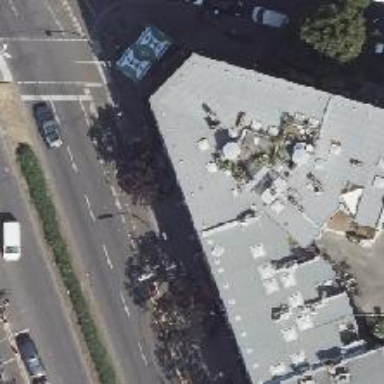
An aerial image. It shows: Hardware shop.